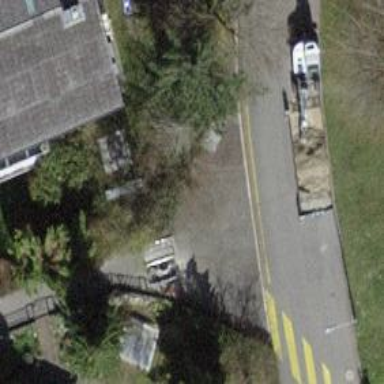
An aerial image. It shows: Alley classified as service road.